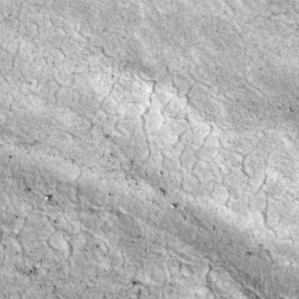
Label: non_frost